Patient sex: F
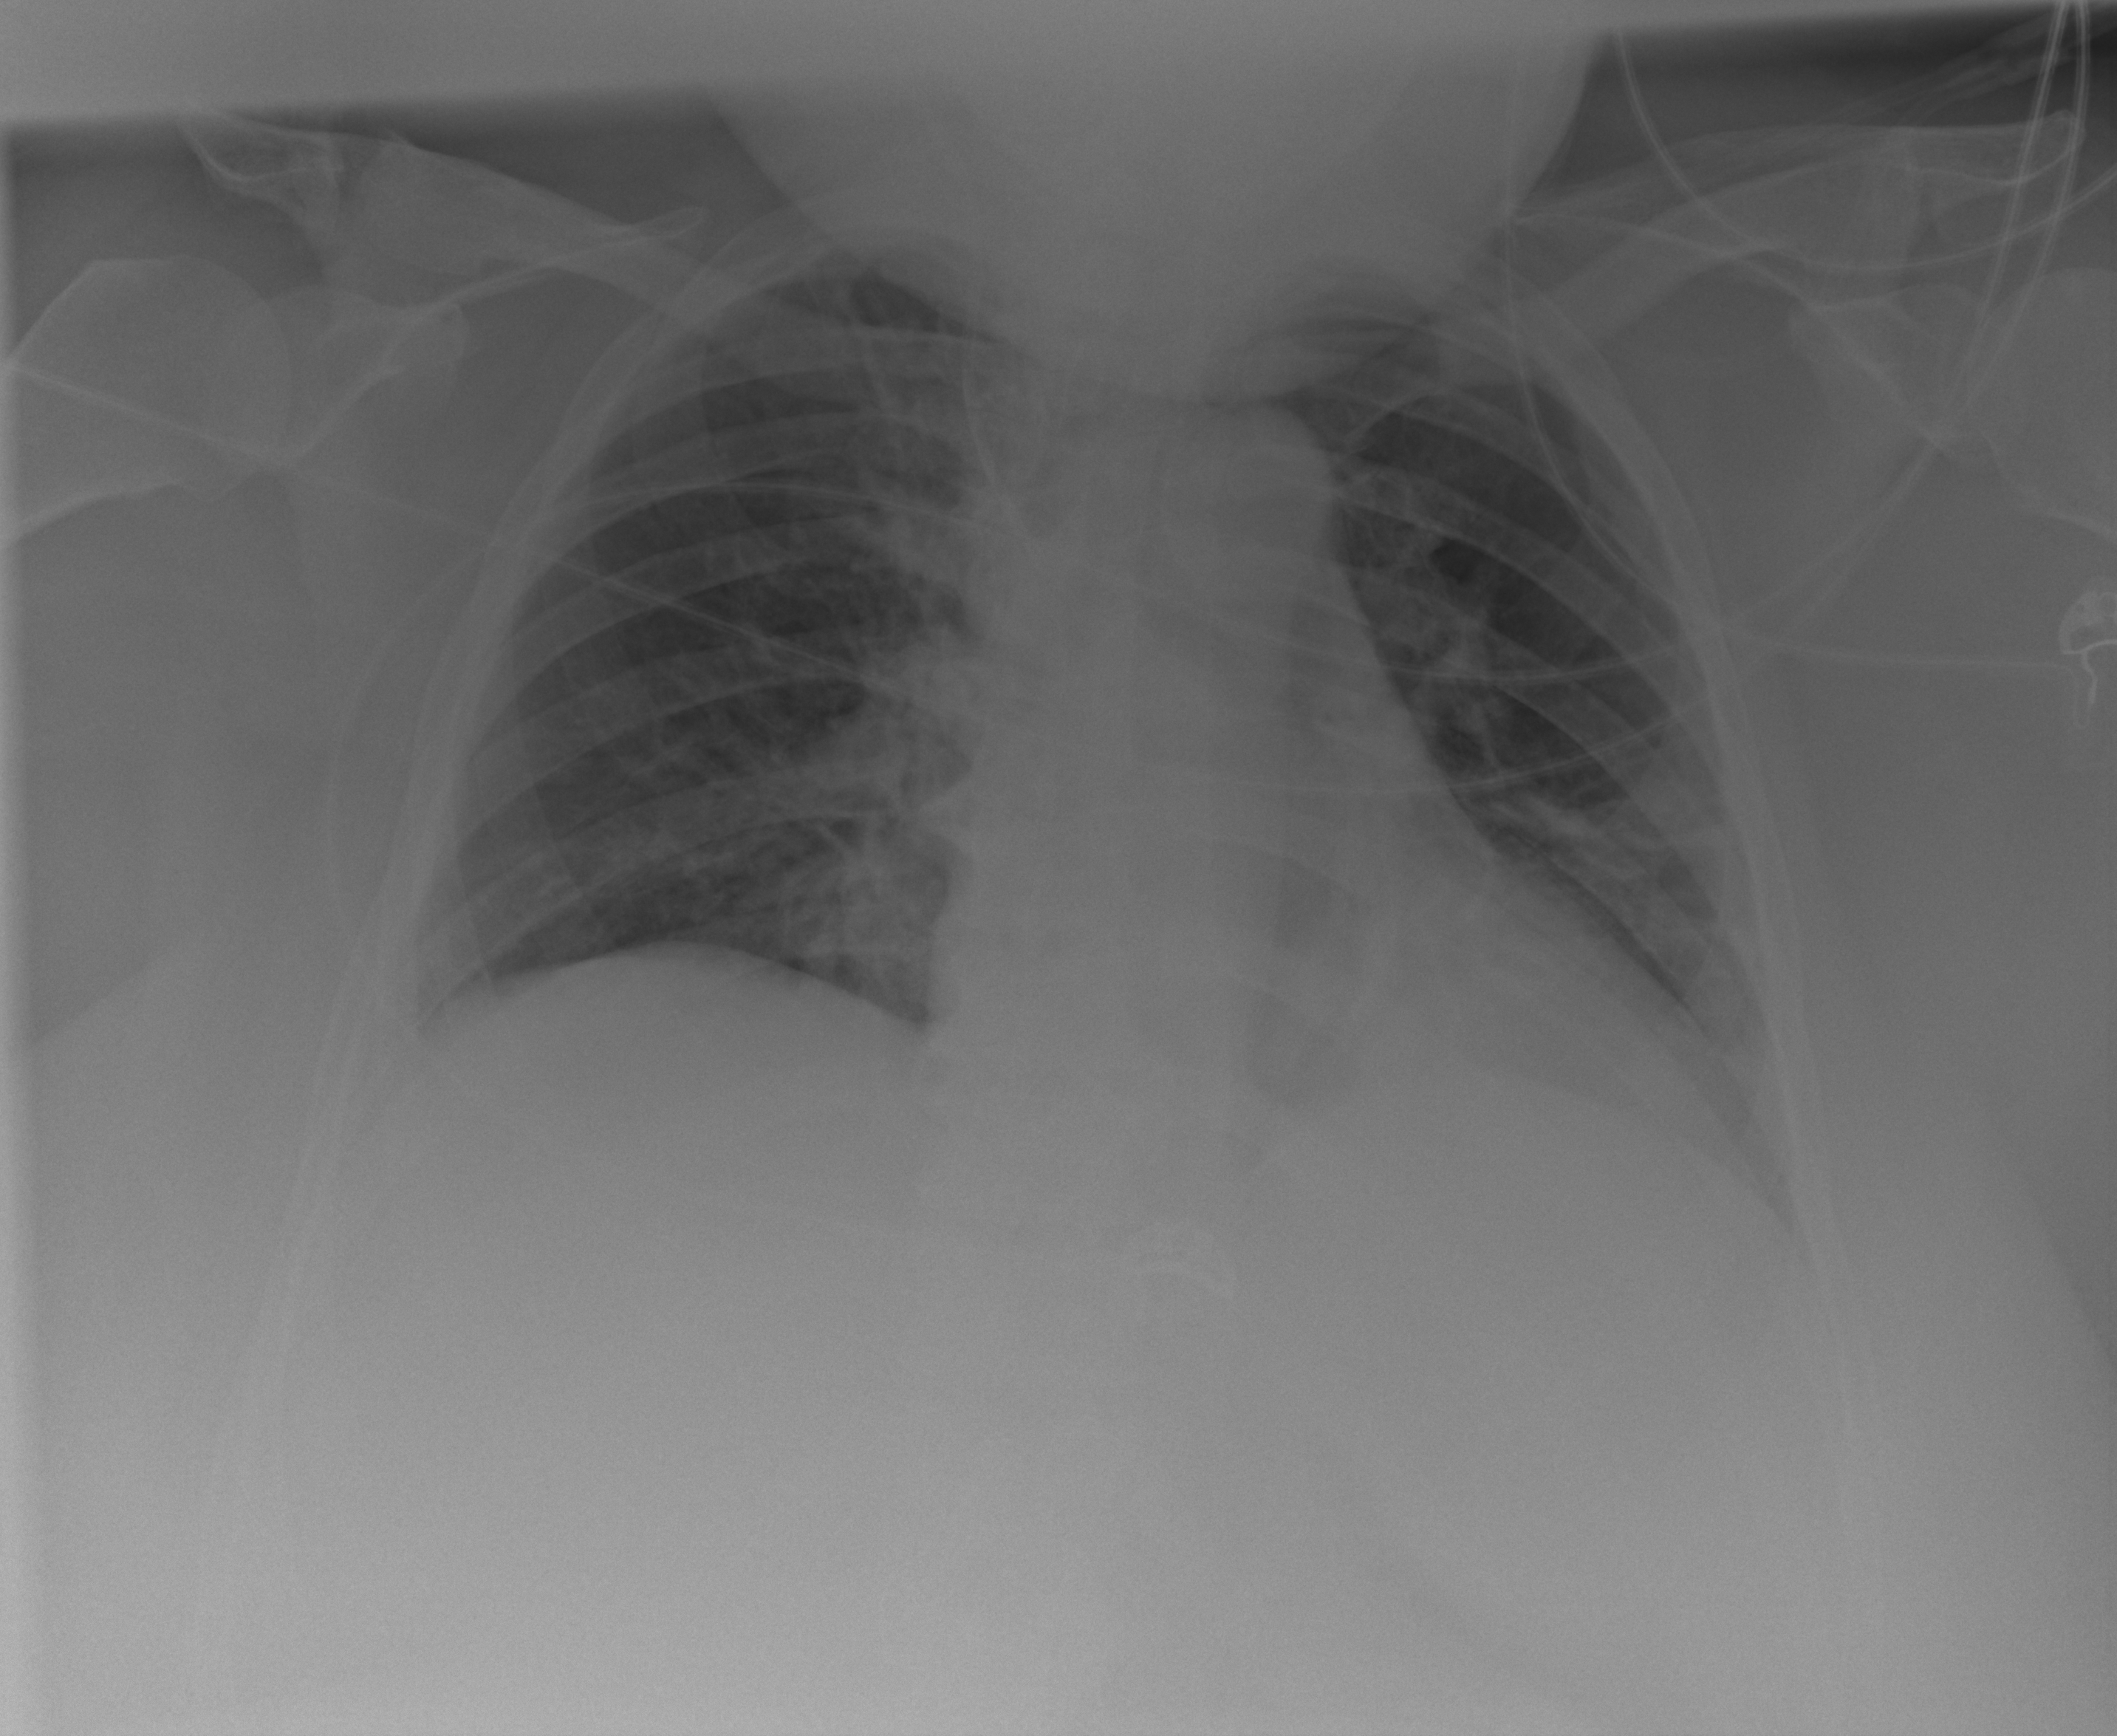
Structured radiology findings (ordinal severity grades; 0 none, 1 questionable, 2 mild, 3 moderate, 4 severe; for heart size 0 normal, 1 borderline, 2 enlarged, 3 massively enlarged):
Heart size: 2
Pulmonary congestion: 2
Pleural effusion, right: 1
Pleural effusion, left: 1
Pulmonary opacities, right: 2
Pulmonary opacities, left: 2
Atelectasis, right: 2
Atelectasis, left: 2